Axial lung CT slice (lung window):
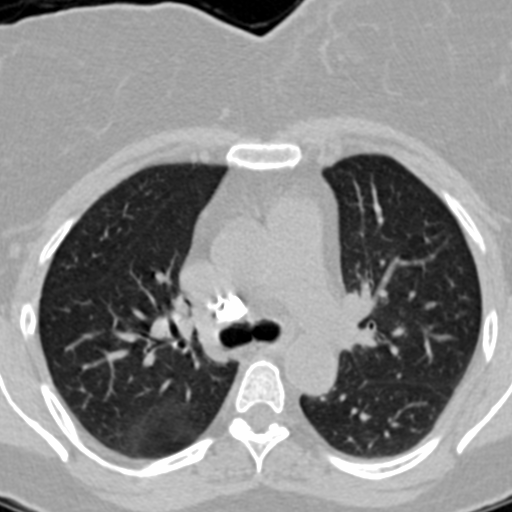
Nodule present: no